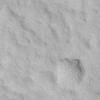
Label: not_dusty